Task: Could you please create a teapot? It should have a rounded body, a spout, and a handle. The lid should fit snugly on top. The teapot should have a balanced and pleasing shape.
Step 71:
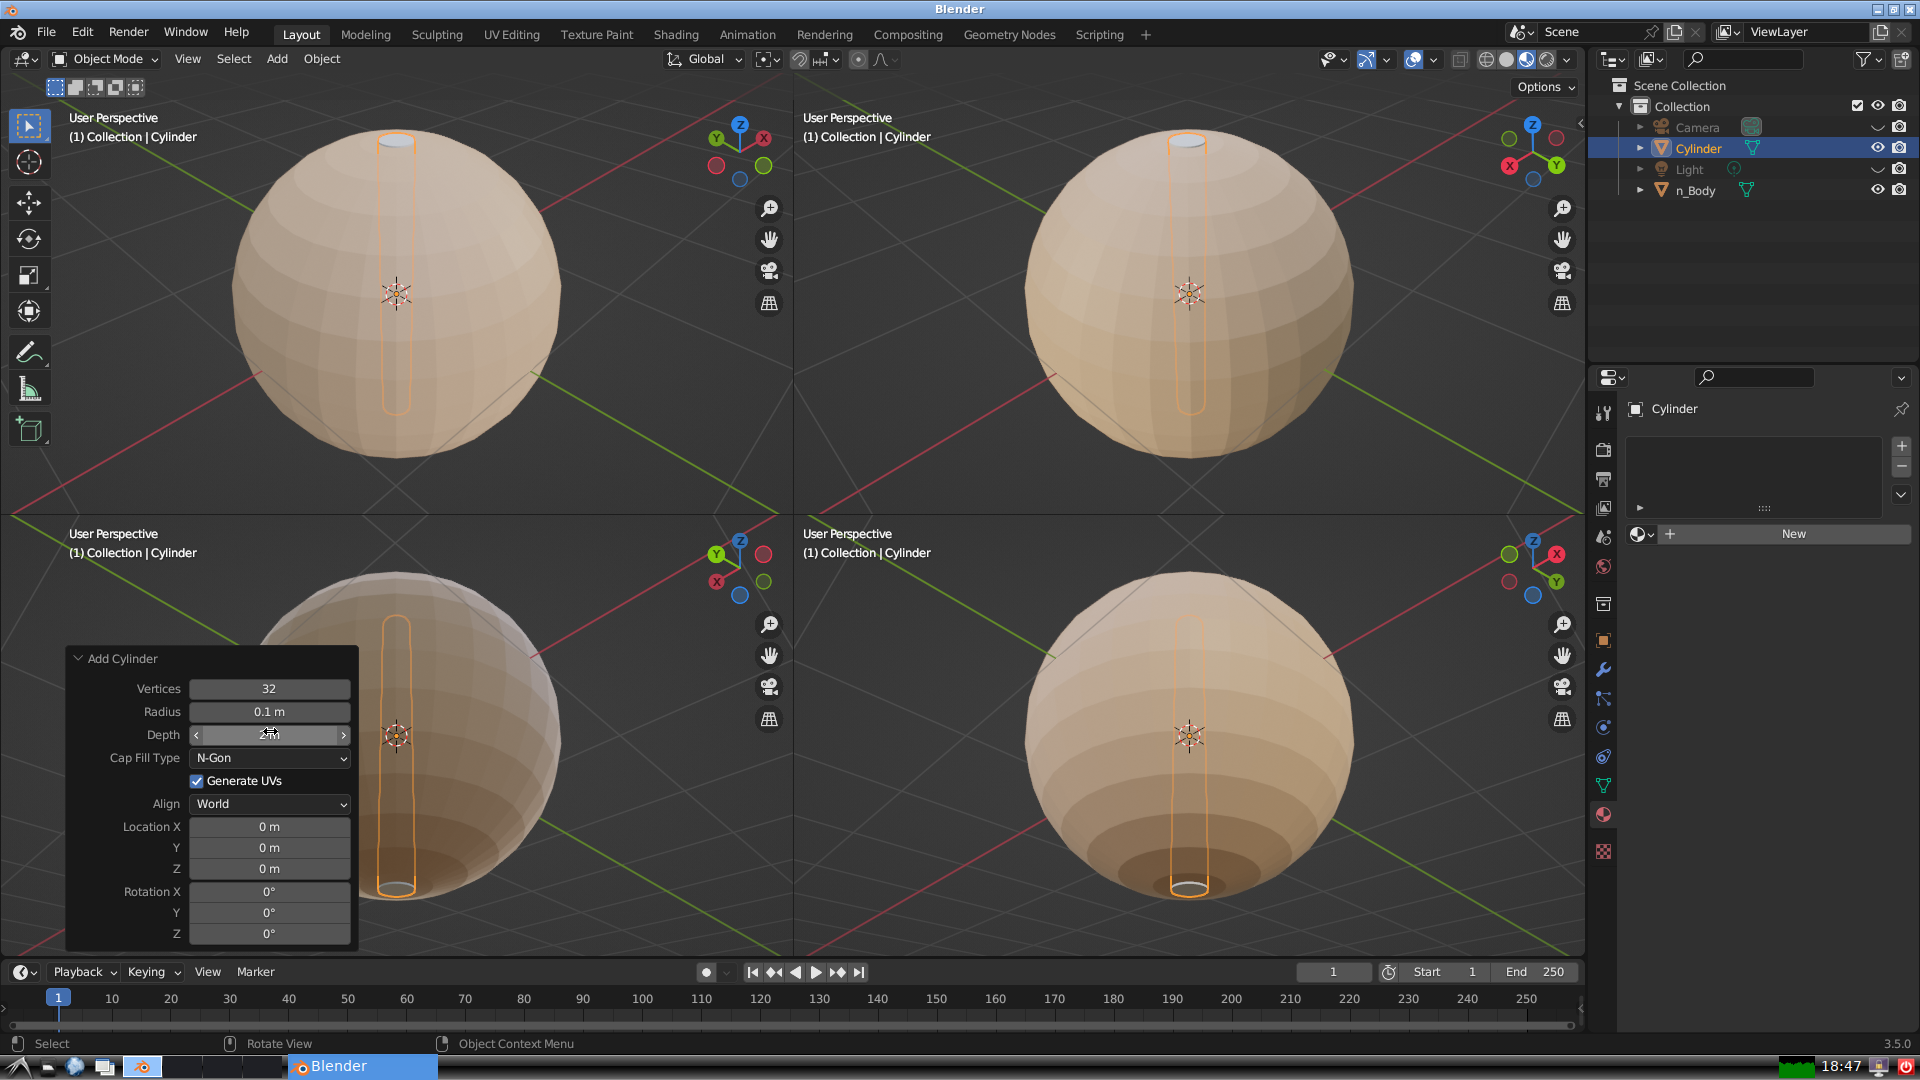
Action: click: no